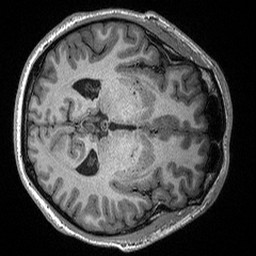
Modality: T1w
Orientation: axial
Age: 39
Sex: male
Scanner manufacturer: siemens
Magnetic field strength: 3 T
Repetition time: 2.3 s
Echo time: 0.00298 s